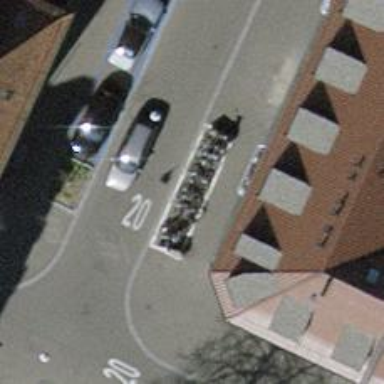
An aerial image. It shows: Bicycle parking area with stands available.